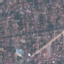
Label: Residential